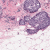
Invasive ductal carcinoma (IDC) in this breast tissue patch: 0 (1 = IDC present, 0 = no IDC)